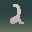
Label: 2